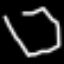
Label: octagon